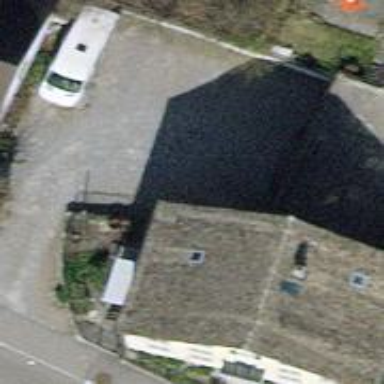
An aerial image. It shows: Building with gabled roof oriented across.